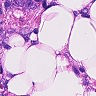
Metastatic tissue present: yes